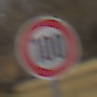
Verkehrszeichen: Geschwindigkeit100
Umgebung: Outdoor, Nature
Tageszeit: SunriseSunset
Wetter: Clear
Licht: Natural
Jahreszeit: NotSpecified
Kontrast: HighContrast